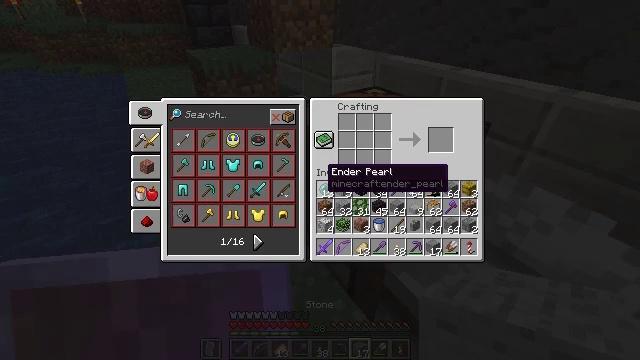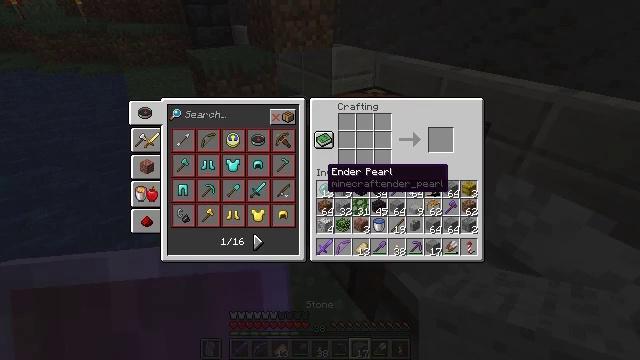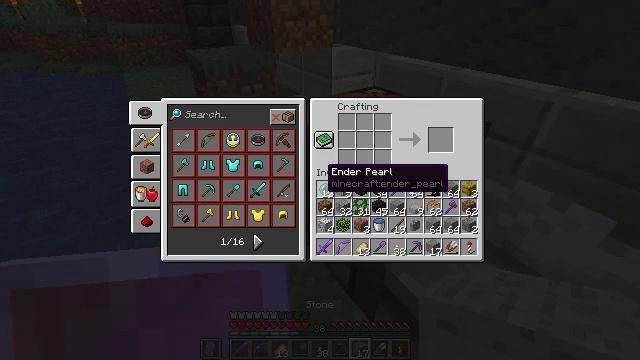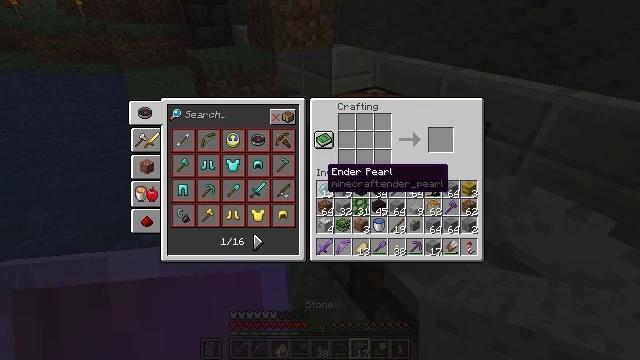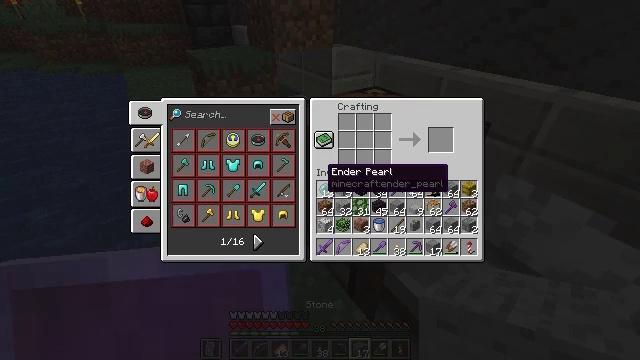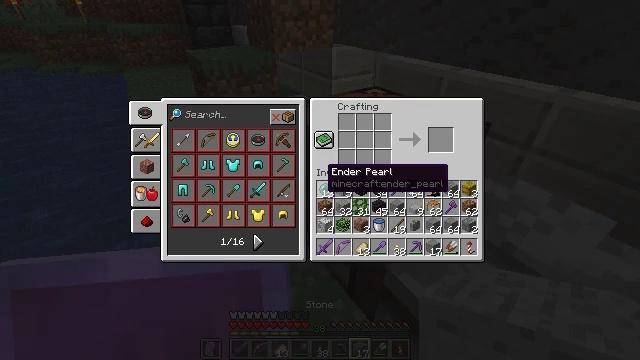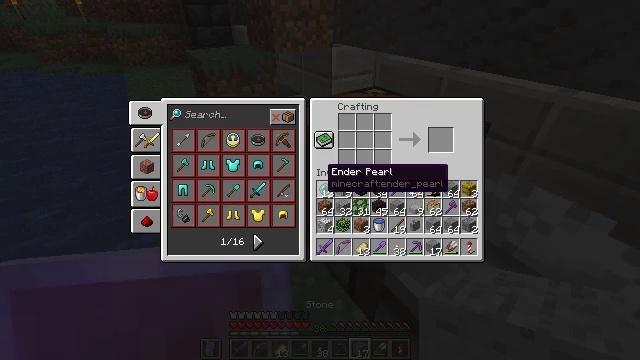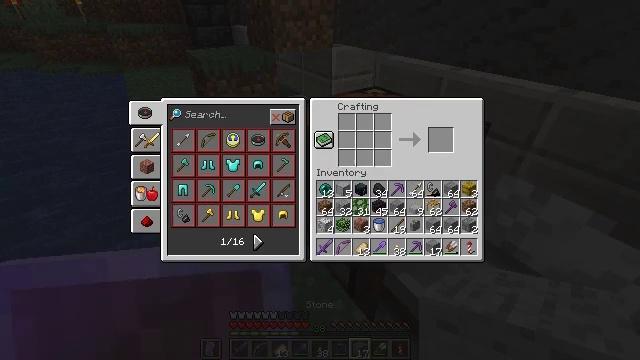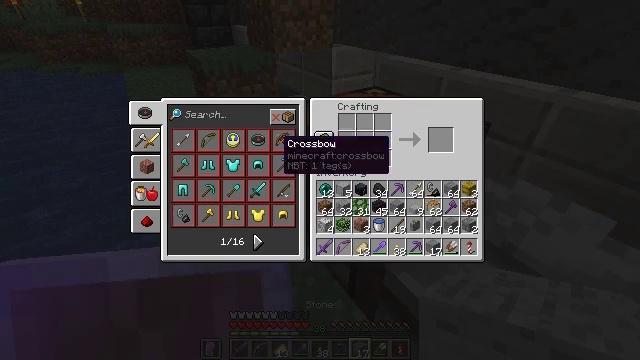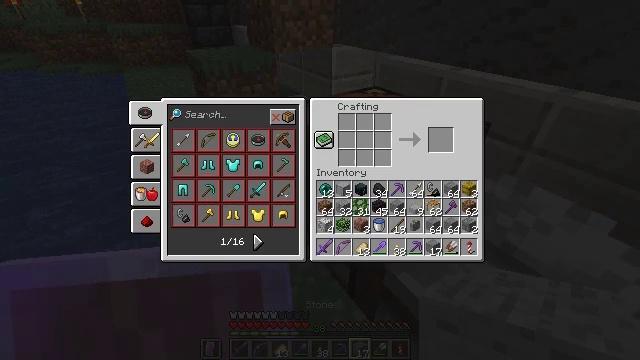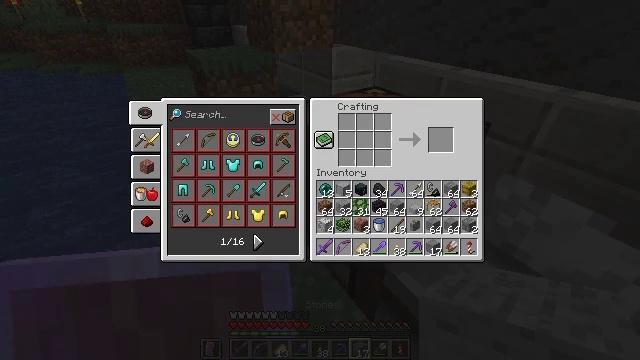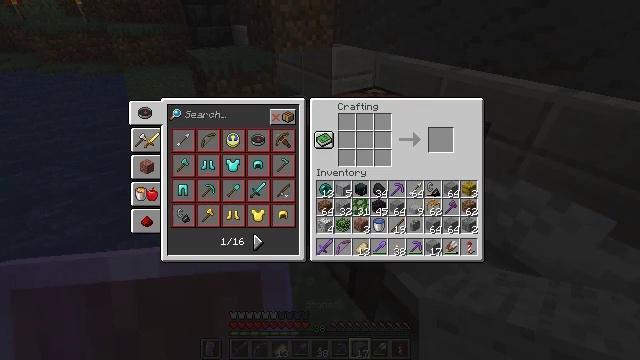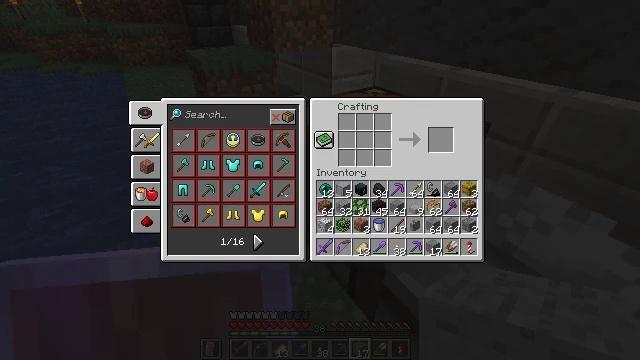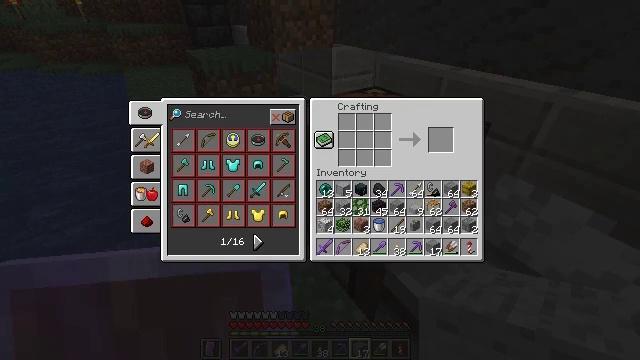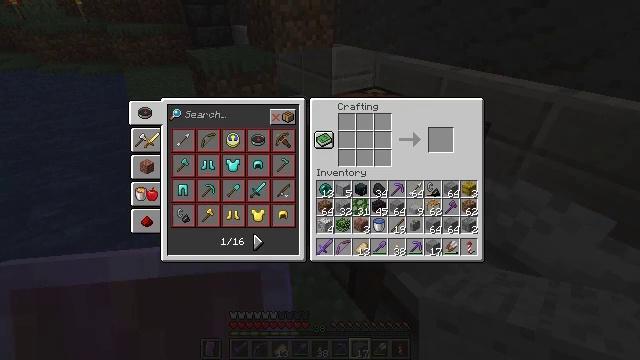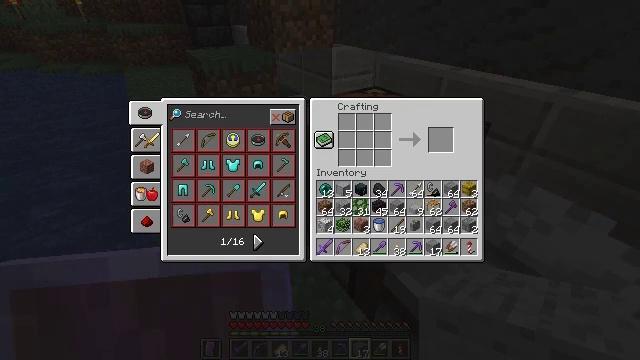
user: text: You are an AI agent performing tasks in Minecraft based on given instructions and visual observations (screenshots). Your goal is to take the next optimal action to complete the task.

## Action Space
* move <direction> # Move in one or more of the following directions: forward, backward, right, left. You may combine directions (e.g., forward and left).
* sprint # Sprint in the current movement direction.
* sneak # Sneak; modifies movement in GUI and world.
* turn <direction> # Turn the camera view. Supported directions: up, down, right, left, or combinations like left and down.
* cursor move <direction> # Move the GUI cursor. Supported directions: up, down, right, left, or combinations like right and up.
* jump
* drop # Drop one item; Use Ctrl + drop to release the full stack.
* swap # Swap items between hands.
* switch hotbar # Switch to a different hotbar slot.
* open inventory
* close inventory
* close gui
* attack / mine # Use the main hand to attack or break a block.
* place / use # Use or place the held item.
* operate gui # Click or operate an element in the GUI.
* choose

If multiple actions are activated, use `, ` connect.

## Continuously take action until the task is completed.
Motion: motion action
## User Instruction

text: Remove oak leaves from the inventory.
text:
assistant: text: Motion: no_op
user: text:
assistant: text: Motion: no_op
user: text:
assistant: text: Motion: no_op
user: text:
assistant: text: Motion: no_op
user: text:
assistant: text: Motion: no_op
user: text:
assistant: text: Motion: no_op
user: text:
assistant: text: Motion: turn left
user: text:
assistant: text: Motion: turn left and up
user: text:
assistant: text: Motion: turn left and up
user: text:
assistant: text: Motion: turn up
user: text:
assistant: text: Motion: turn up
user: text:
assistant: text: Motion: no_op
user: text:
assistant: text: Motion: no_op
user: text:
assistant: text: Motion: no_op
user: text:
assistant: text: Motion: turn right
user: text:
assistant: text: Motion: no_op
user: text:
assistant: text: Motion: no_op
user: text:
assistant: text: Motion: no_op
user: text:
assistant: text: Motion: attack / mine
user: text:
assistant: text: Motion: attack / mine
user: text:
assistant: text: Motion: attack / mine
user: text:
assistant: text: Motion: no_op
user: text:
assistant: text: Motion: no_op
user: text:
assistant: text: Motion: no_op
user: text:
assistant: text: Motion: no_op
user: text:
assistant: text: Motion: no_op
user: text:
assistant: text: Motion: no_op
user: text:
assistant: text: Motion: no_op
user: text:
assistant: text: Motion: no_op
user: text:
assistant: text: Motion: no_op